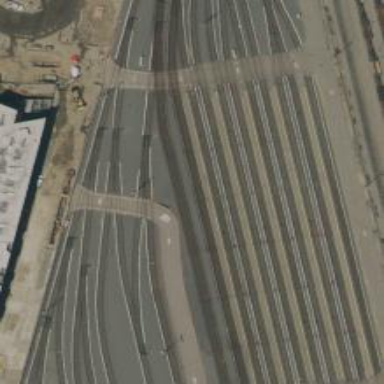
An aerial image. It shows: Railway level crossing.